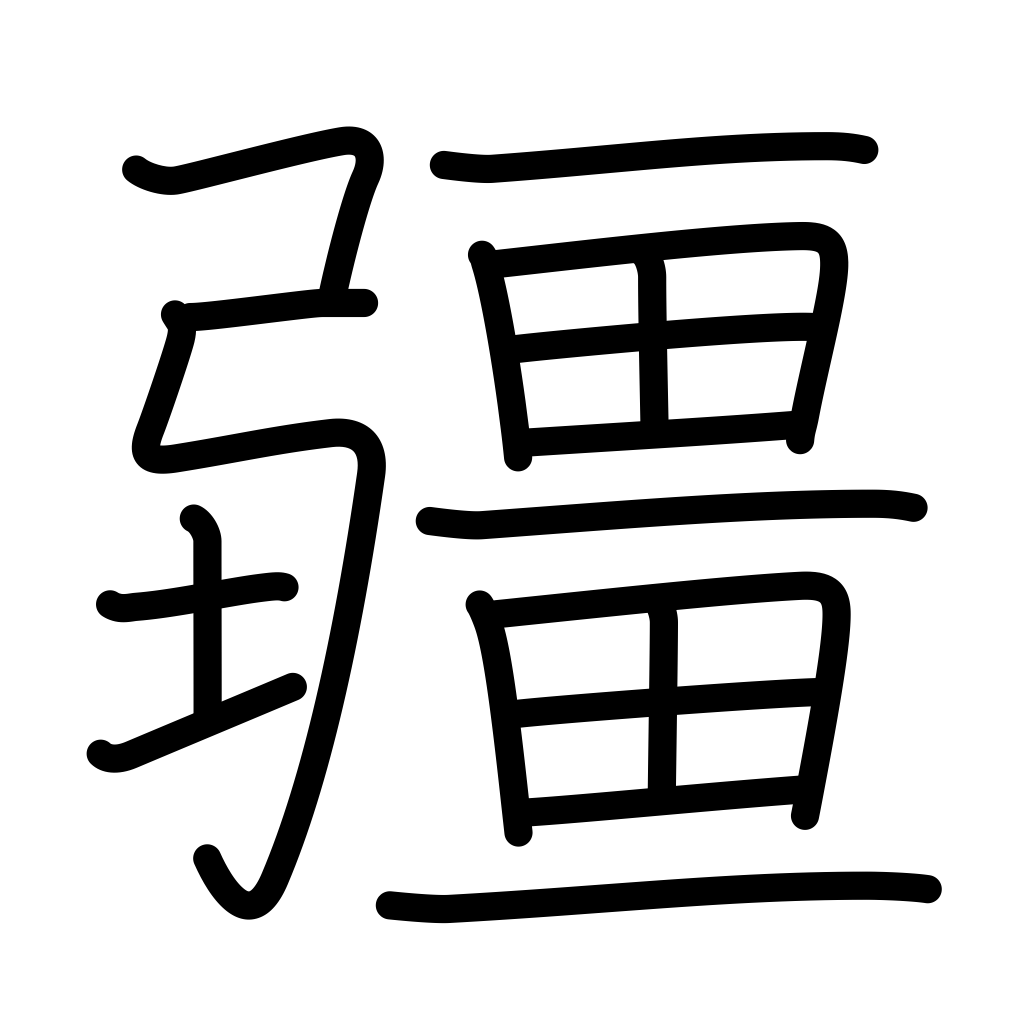
Meaning: boundary